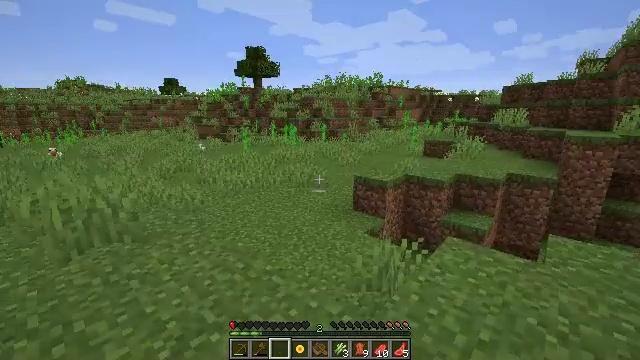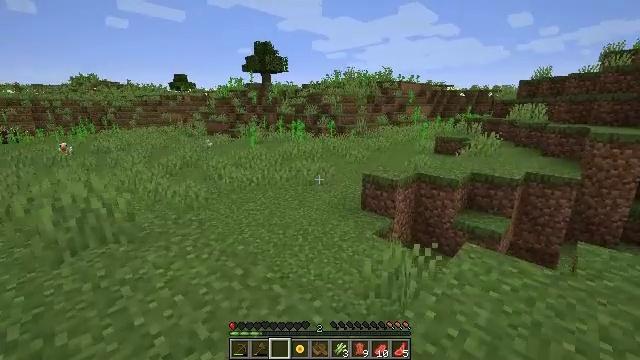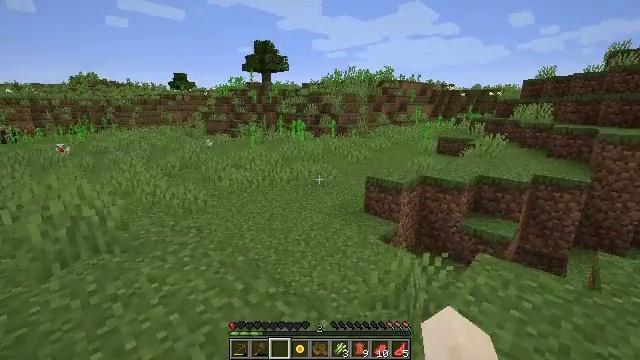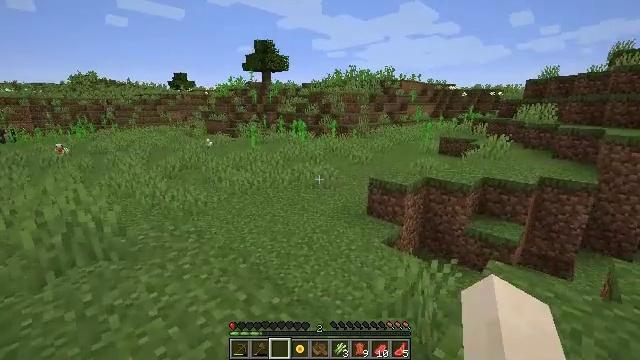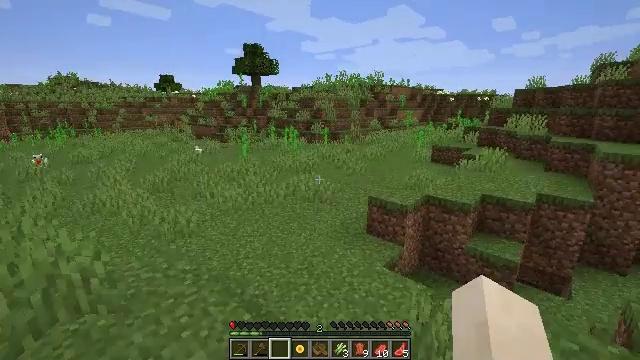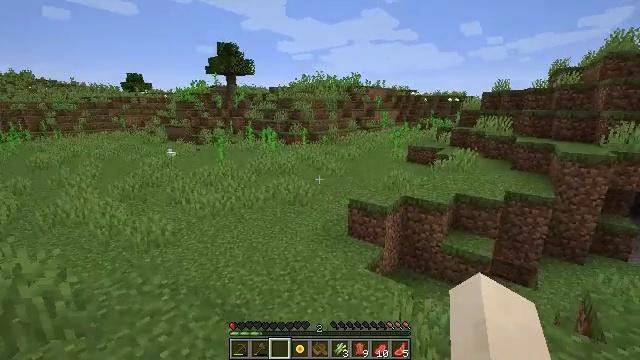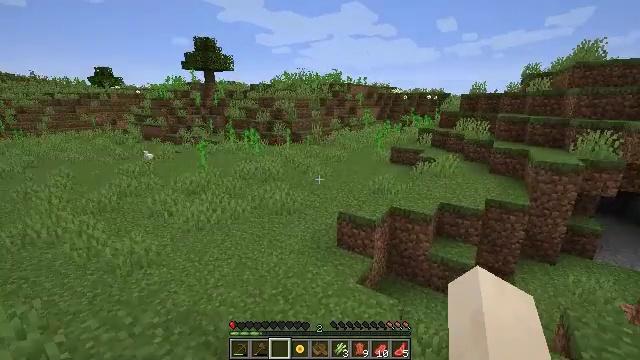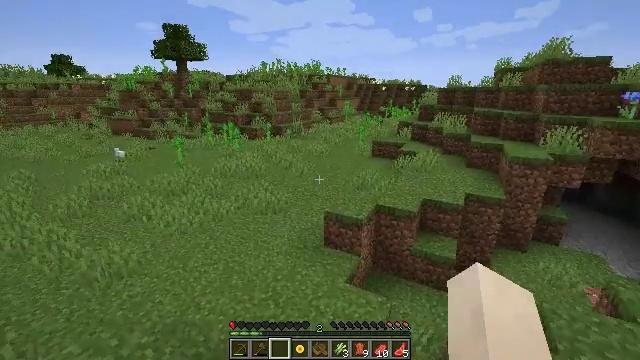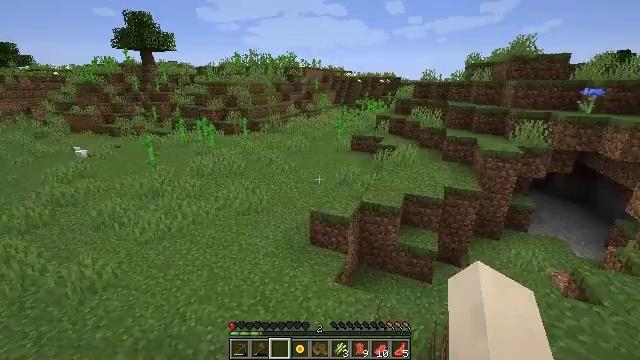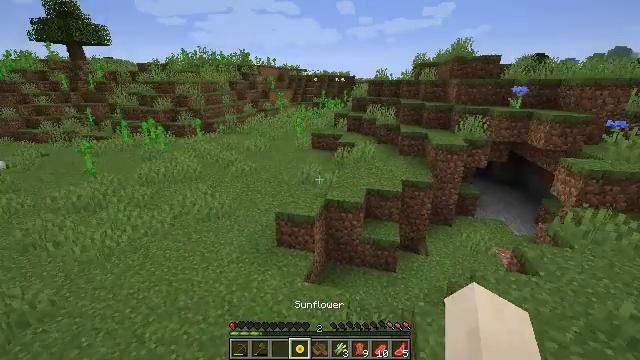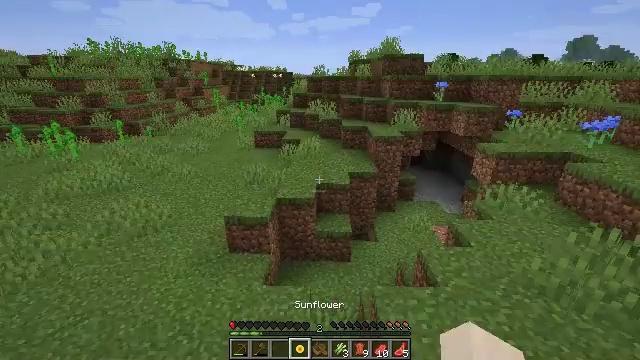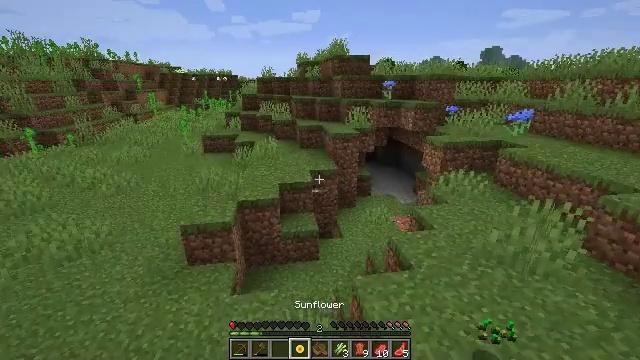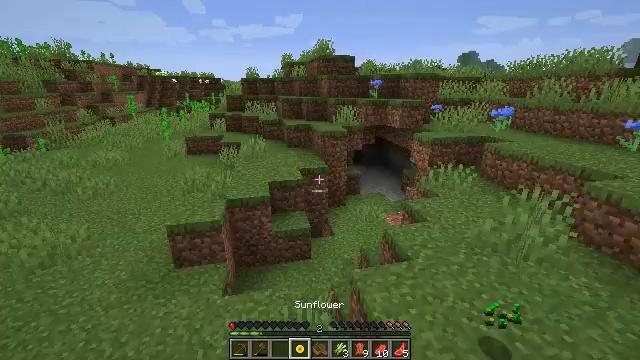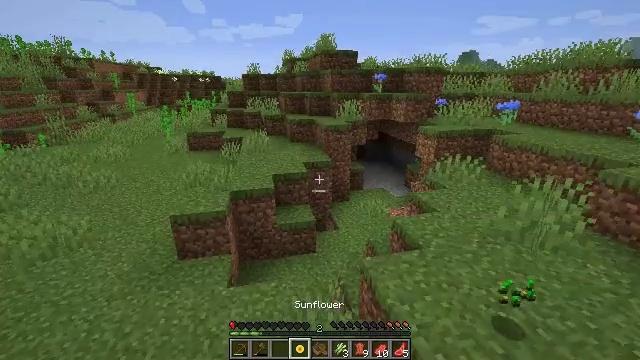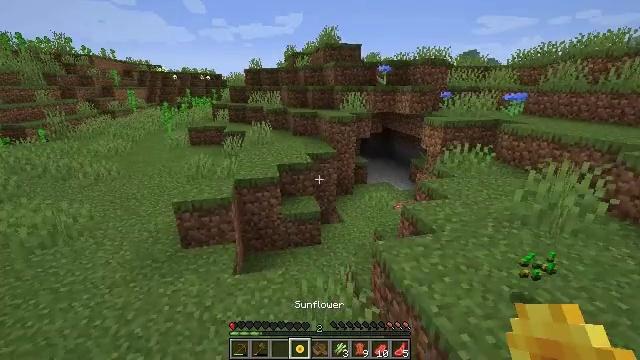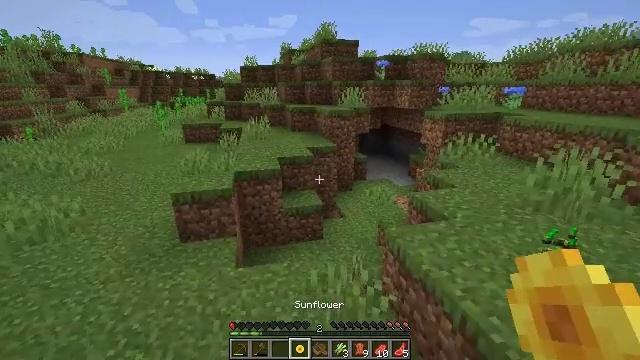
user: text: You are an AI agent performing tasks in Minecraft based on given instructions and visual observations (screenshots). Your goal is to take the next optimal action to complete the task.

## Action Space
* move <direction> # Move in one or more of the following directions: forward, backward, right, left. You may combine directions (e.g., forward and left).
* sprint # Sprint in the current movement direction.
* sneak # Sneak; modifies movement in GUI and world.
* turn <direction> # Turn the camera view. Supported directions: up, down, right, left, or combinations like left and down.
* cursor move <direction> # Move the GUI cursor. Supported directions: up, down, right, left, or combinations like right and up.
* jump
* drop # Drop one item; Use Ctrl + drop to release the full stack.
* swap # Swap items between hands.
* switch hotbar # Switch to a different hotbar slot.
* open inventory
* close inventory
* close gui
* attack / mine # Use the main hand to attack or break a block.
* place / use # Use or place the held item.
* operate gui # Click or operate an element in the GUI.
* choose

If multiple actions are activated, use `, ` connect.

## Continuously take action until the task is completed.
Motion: motion action
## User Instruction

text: Remove a sunflower from the inventory.
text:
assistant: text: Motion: move forward and move left, turn left
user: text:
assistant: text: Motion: move forward and move left
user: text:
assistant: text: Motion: move forward and move left
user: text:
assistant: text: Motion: move forward and move left, turn right, jump
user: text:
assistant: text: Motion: move forward and move left, turn right, jump
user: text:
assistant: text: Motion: move forward and move left, turn right and down, jump
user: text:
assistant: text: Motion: move forward and move left, turn right and down
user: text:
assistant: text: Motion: move forward and move left, turn right and down
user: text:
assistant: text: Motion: move forward and move left, turn right
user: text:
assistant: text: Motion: move forward and move left, turn right
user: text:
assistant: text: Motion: move forward and move left, turn right
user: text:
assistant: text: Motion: move forward and move left, turn right
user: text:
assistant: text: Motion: move forward and move left
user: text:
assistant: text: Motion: move forward and move left
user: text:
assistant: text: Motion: move forward and move left, turn right
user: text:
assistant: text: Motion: move forward and move left
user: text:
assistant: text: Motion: move forward and move left
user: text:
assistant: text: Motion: move forward and move left
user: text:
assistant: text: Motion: move forward
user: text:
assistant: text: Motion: move forward, drop
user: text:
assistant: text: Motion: move forward, drop
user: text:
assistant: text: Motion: move forward, drop
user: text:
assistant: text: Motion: move forward
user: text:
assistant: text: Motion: move forward and move left
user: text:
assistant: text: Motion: no_op